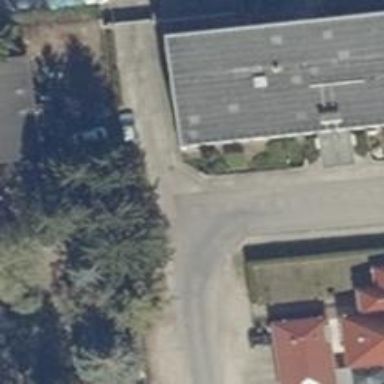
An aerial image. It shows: Concrete driveway designated as service road.